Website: bh-photo
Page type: gifting
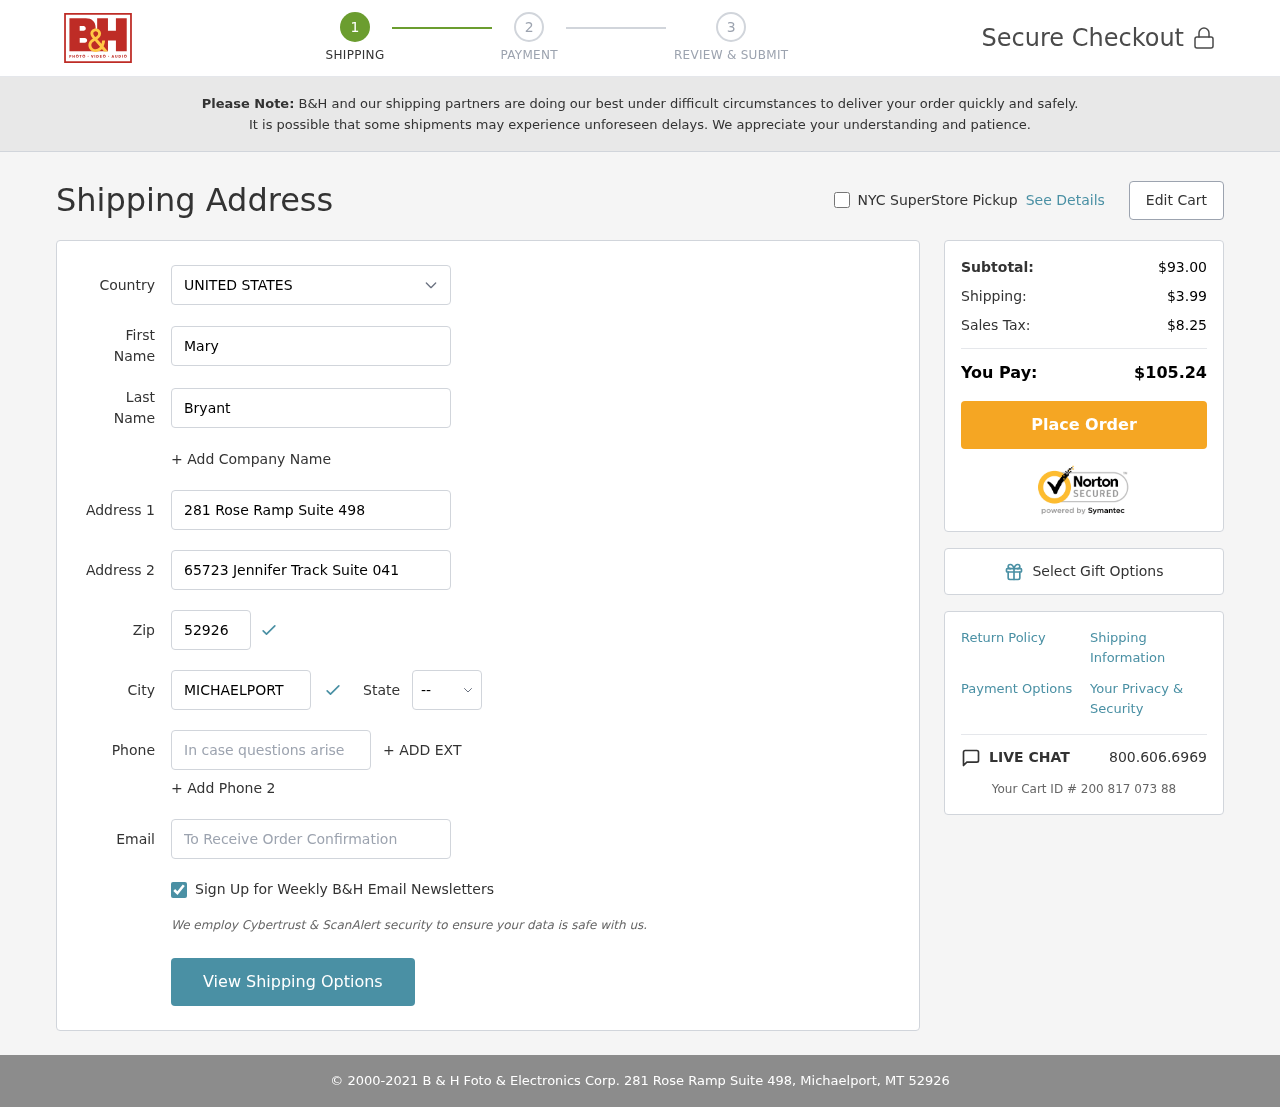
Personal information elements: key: PII_CITY
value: Michaelport
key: PII_COUNTRY
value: United States
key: PII_EMAIL
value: mary.bryant@yahoo.com
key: PII_FIRSTNAME
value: Mary
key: PII_LASTNAME
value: Bryant
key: PII_PHONE
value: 2049894984
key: PII_POSTCODE
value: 52926
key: PII_STATE_ABBR
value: MT
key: PII_STREET
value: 281 Rose Ramp Suite 498
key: PII_STREET2
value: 65723 Jennifer Track Suite 041
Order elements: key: ORDER_SUBTOTAL
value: $93.00
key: ORDER_SHIPPING_COST
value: $3.99
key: ORDER_TAX
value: $8.25
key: ORDER_TOTAL
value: $105.24
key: ORDER_ID
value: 200 817 073 88